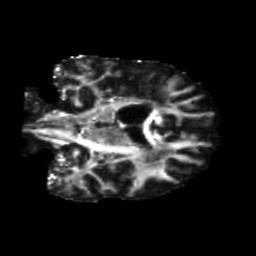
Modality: FA
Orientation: coronal
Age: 69
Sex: female
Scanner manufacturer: siemens
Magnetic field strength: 3 T
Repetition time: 5.25 s
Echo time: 0.08 s